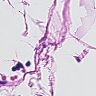
Metastatic tissue present: no